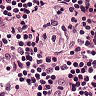
Metastatic tissue present: no